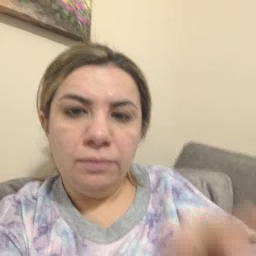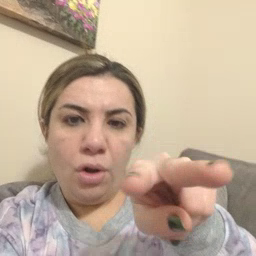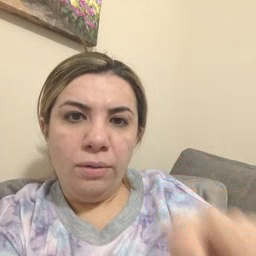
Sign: look